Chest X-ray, AP view. Patient: 28 years old, sex M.
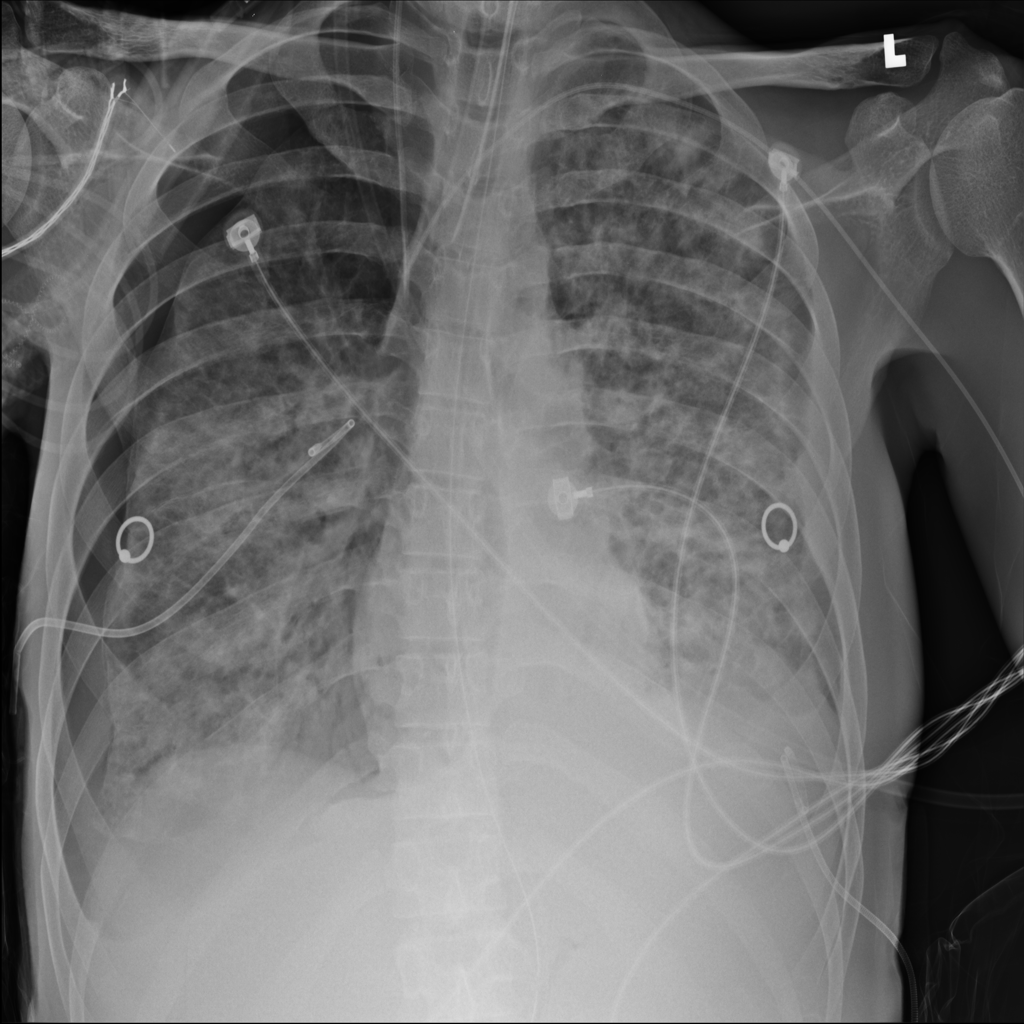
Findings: Effusion, Infiltration, Pneumothorax